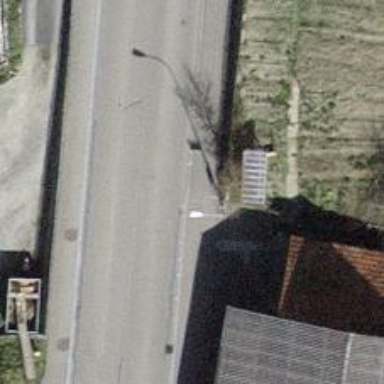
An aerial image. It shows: Bus stop with platform for public transport.